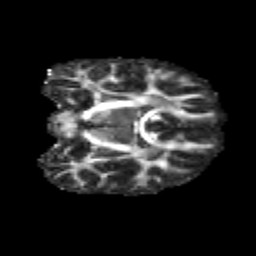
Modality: FA
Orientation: coronal
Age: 12
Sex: male
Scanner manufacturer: siemens
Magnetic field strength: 3 T
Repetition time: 3.8 s
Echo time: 0.07 s